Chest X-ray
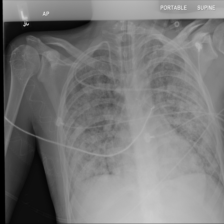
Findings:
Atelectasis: negative
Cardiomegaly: negative
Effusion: negative
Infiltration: negative
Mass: negative
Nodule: negative
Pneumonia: negative
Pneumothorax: negative
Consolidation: negative
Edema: negative
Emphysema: negative
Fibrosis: negative
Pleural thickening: negative
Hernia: negative